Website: apple
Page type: billing-address
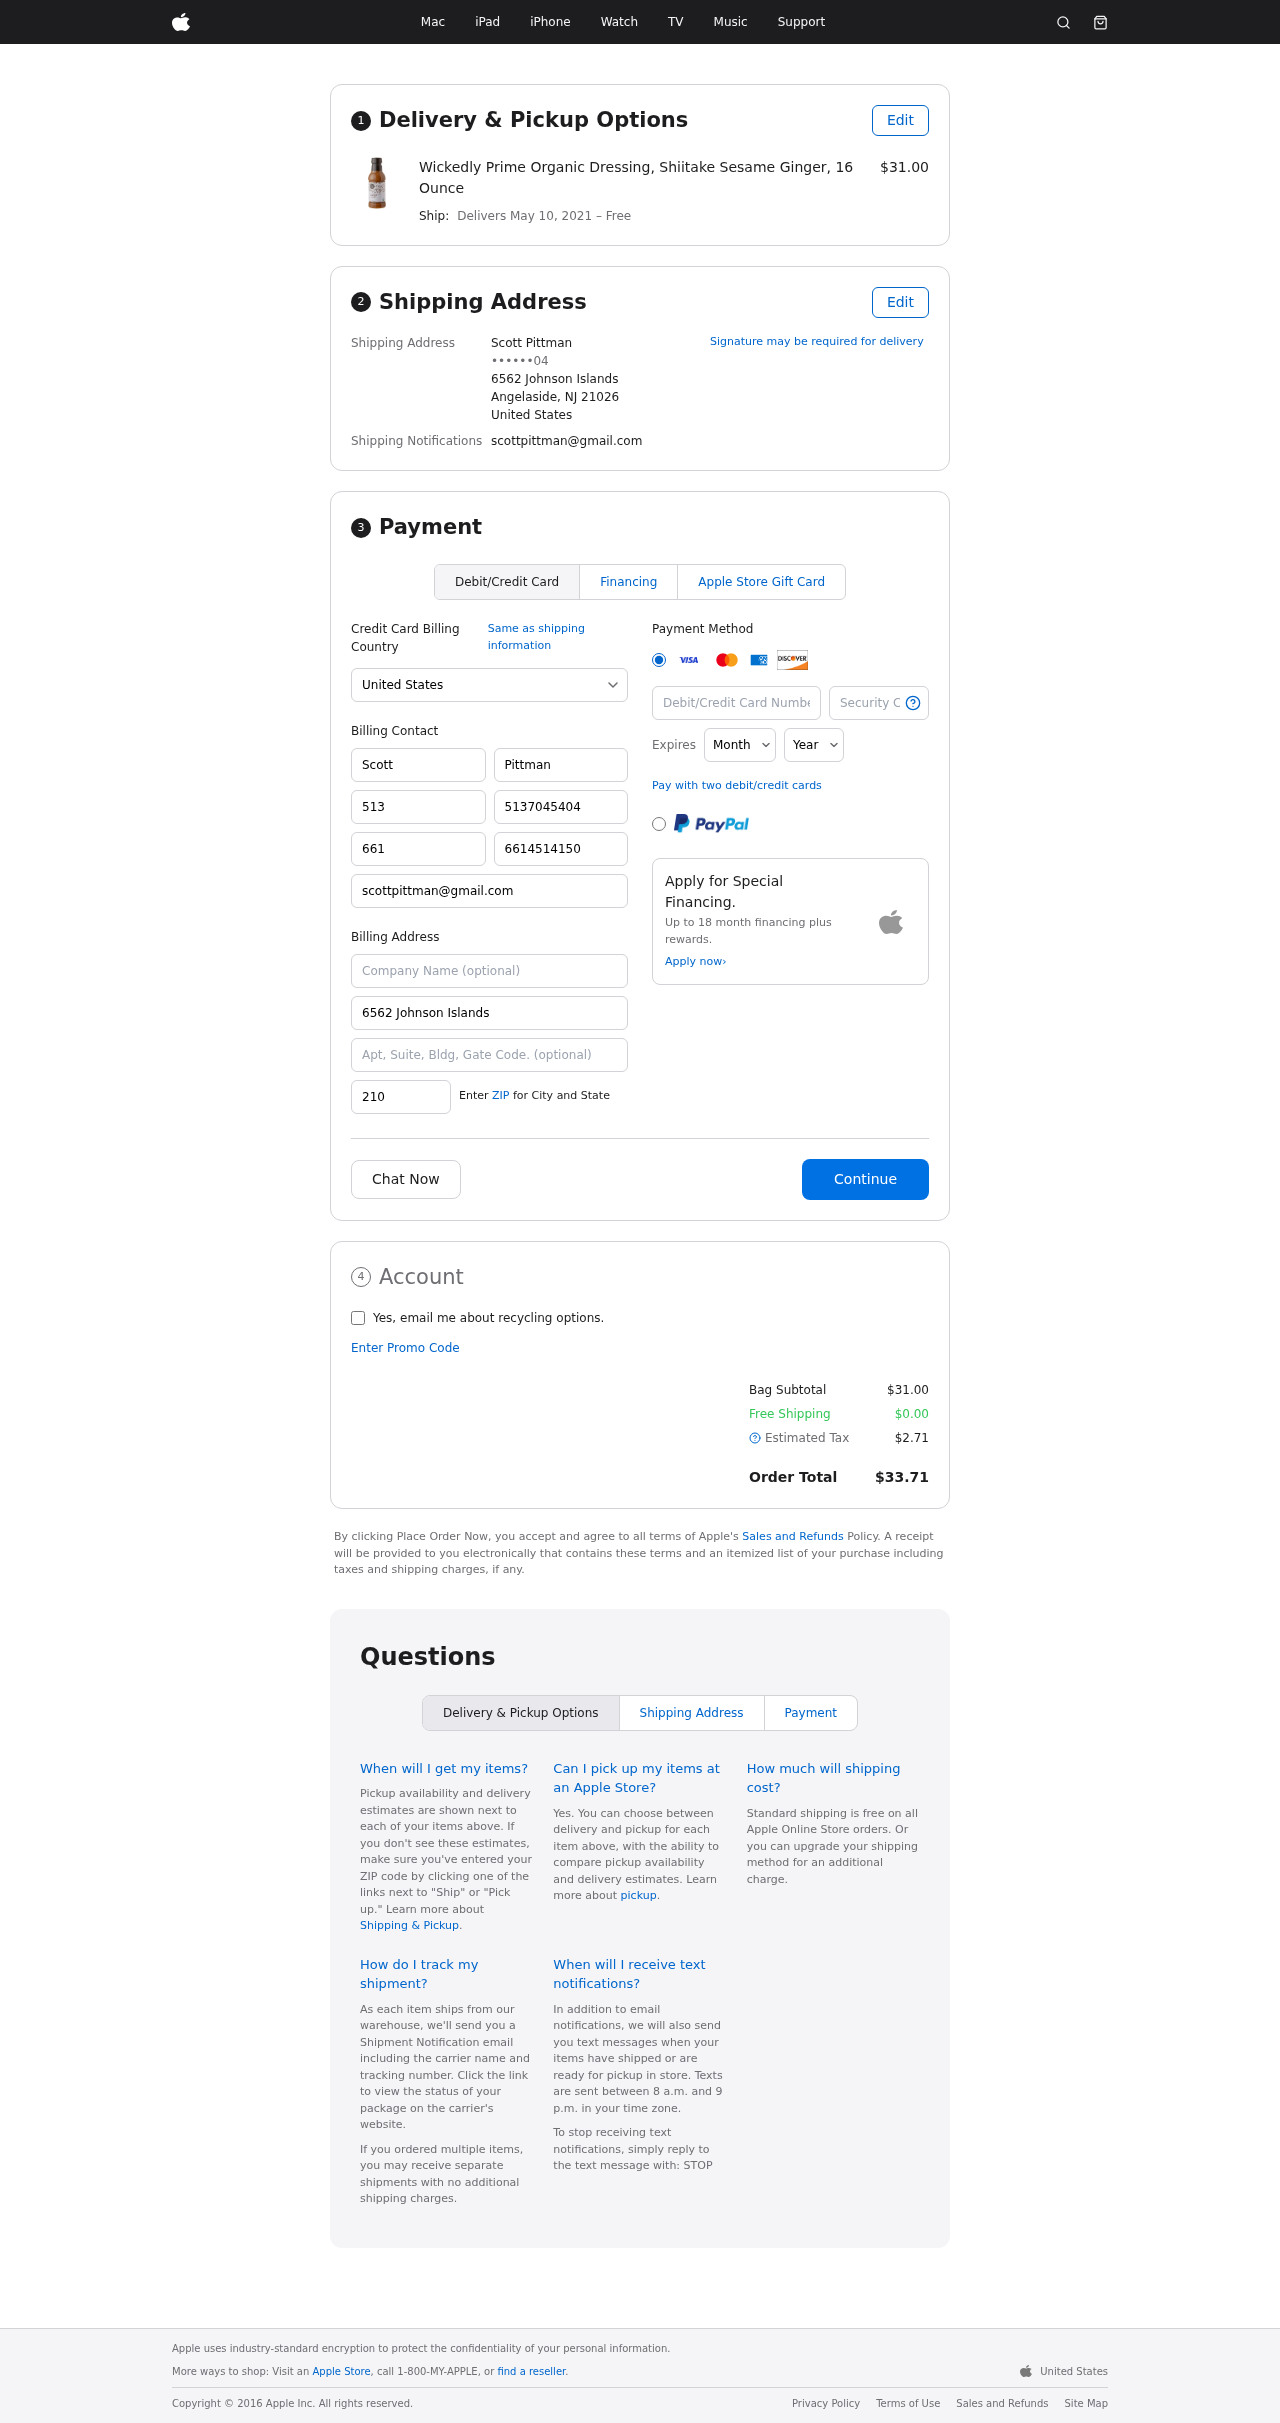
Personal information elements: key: PII_CARD_CVV
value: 438
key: PII_CARD_EXPIRY_MONTH
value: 10
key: PII_CARD_EXPIRY_YEAR
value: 29
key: PII_CARD_NUMBER
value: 4321 5236 1914 4681
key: PII_CITY_STATE_ZIP
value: Angelaside, NJ 21026
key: PII_COUNTRY
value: United States
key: PII_EMAIL
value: scottpittman@gmail.com
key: PII_FULLNAME
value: Scott Pittman
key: PII_STREET
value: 6562 Johnson Islands
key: PII_PHONE_MASKED
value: ••••••04
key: PII_BILLING_FIRSTNAME
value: Scott
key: PII_BILLING_LASTNAME
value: Pittman
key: PII_BILLING_PHONE_AREA
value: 513
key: PII_BILLING_PHONE
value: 5137045404
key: PII_BILLING_PHONE_ALT_AREA
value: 661
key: PII_BILLING_PHONE_ALT
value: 6614514150
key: PII_BILLING_EMAIL
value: scottpittman@gmail.com
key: PII_BILLING_STREET
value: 6562 Johnson Islands
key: PII_BILLING_POSTCODE
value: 21026
Product elements: key: PRODUCT1_NAME
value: Wickedly Prime Organic Dressing, Shiitake Sesame Ginger, 16 Ounce
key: PRODUCT1_PRICE
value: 31
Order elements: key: ORDER_DELIVERY_DATE
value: May 10, 2021
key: ORDER_SUBTOTAL
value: $31.00
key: ORDER_SHIPPING_COST
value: $0.00
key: ORDER_TAX
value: $2.71
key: ORDER_TOTAL
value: $33.71